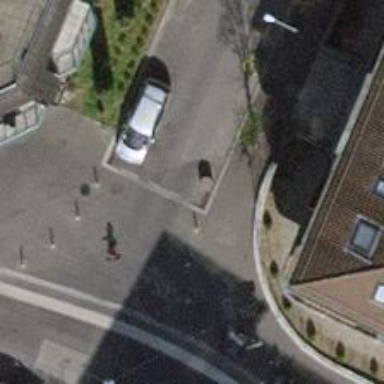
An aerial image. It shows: Bollard.